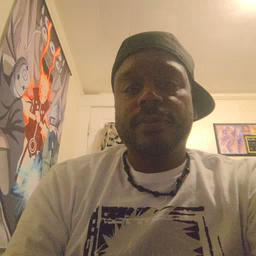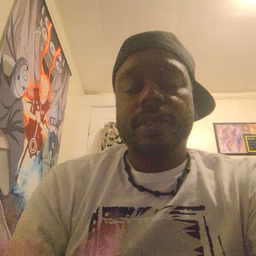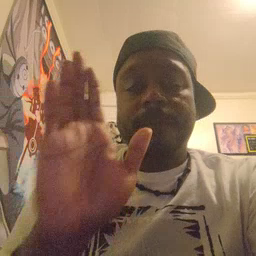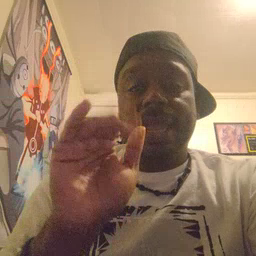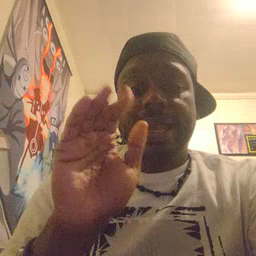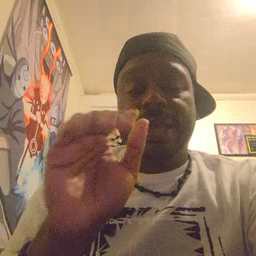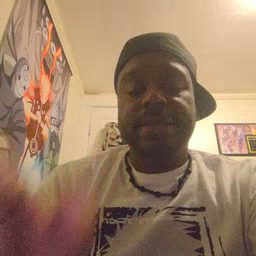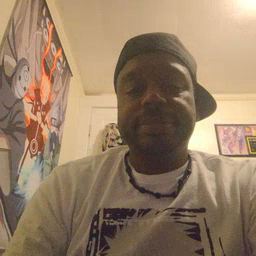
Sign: bye